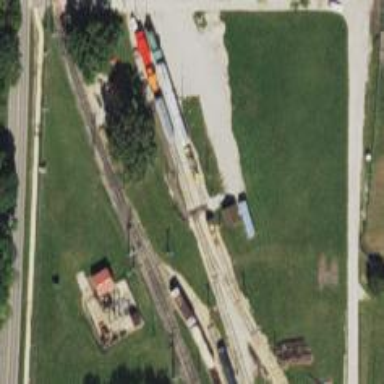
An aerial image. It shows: Preserved light rail railway yard with electrified contact lines.